Field crop: maize
Growth stage: 2
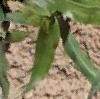
Species: maize